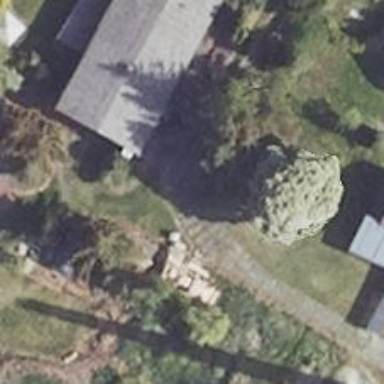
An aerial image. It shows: Driveway.